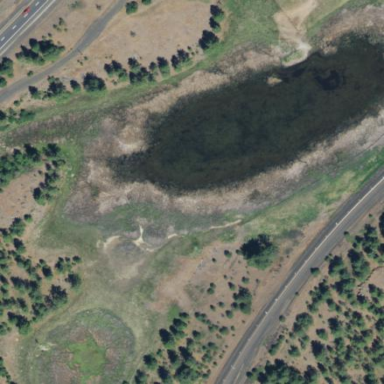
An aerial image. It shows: Pond with natural water.